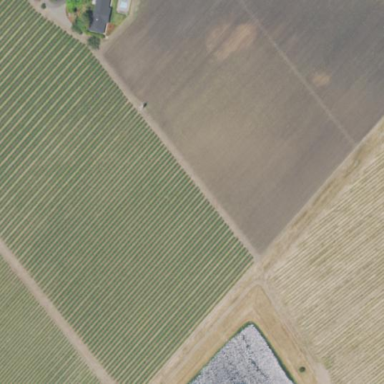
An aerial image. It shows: Vineyard where grapes are grown.